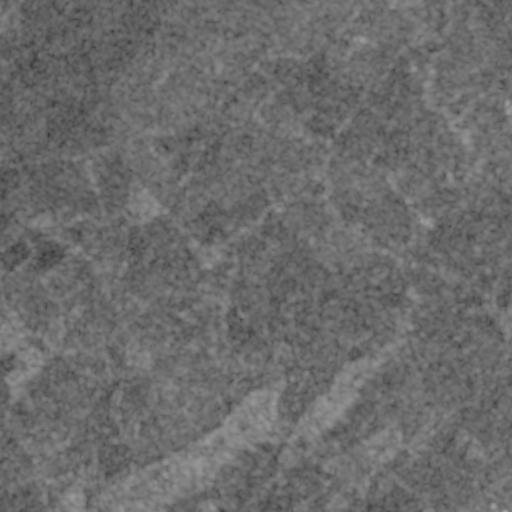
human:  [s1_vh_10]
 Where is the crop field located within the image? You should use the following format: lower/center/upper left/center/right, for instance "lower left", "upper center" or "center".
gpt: The crop field is located in the lower right of the image.
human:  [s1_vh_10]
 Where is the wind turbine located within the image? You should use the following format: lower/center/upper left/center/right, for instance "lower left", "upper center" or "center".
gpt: The wind turbine is located in the upper left of the image.
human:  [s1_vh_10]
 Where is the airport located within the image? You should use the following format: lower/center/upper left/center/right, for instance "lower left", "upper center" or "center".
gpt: There is no airport in the image.

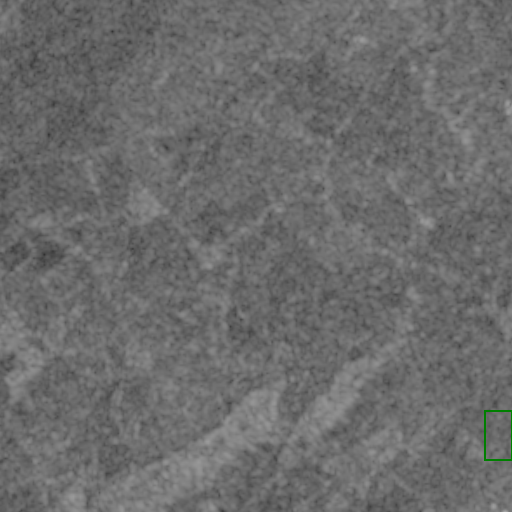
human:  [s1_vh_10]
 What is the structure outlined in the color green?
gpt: The structure outlined in green is a crop field.
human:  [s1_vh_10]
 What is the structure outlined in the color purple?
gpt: There is no purple outline.